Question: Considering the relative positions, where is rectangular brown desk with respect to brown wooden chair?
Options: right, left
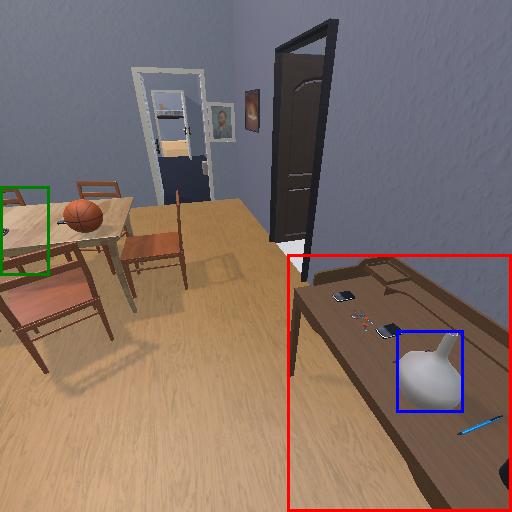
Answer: right